Interaction volume radius: 10 \u00c5
Interaction volume height: 40 \u00c5
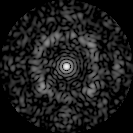
Disorder parameter: 0.7059